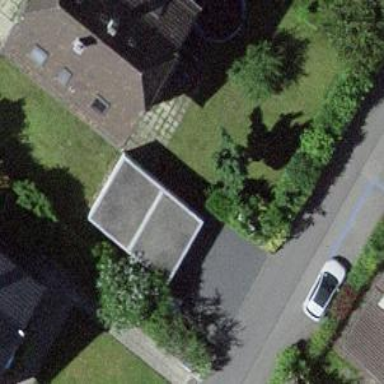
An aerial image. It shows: Garage.